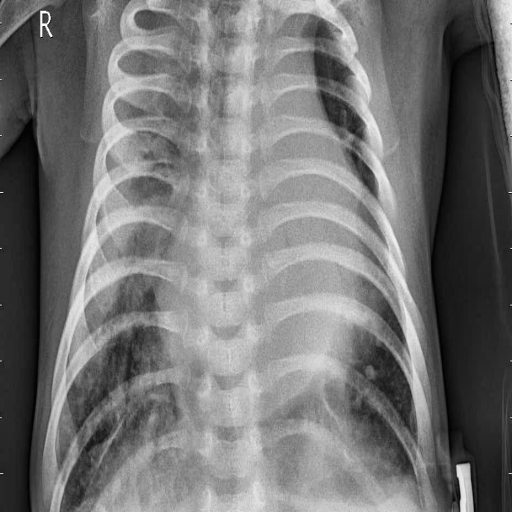
Finding: PNEUMONIA